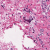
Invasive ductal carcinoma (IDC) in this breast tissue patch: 0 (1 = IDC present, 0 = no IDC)